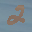
Label: 2